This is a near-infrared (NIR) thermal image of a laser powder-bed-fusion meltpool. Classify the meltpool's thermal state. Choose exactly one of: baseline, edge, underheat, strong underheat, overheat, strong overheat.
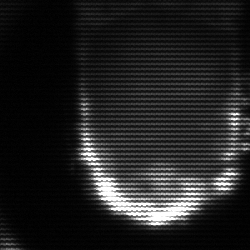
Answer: baseline